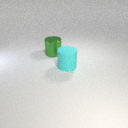
large green metal cylinder to the left of large cyan rubber cylinder